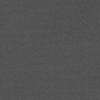
Atmospheric dust classification: dusty